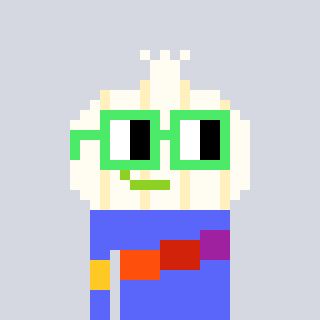
a pixel art character with square light green glasses, a garlic-shaped head and a purple-colored body on a cool background